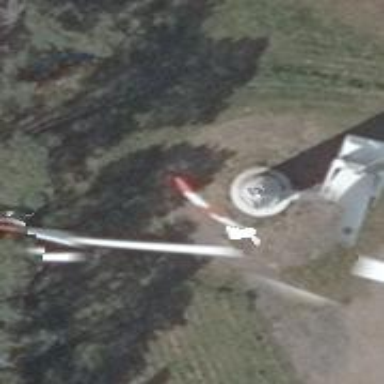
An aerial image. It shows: Wind-powered generator.